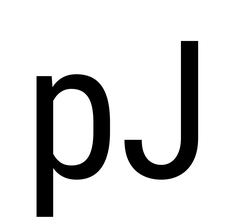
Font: Roboto_Condensed_Regular